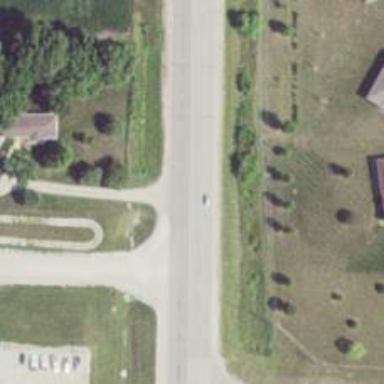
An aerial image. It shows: Primary road with asphalt surface.